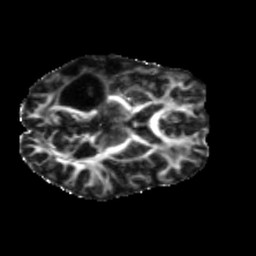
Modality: FA
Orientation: axial
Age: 58
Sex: female
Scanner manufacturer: siemens
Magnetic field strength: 3 T
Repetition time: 5.25 s
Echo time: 0.08 s